Interaction volume radius: 10 \u00c5
Interaction volume height: 15 \u00c5
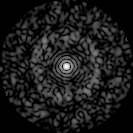
Disorder parameter: 0.8367